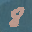
Label: 8